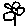
Label: flower